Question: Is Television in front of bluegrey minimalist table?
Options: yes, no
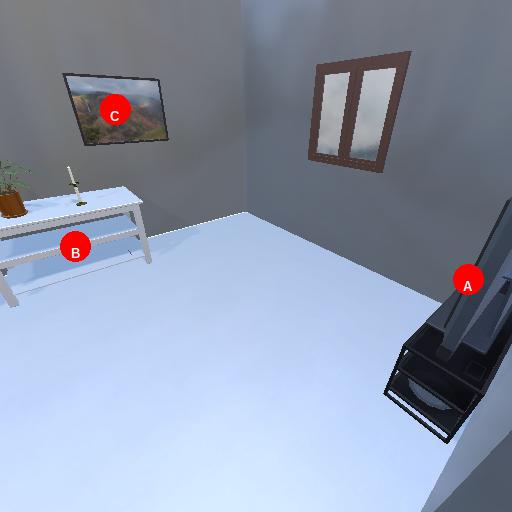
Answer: yes